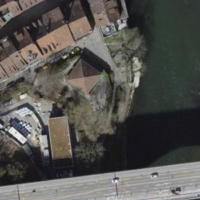
EUNIS habitat code: 41
Species observed at this site:
Juglans regia
Phaneroptera nana
Acer campestre